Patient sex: F
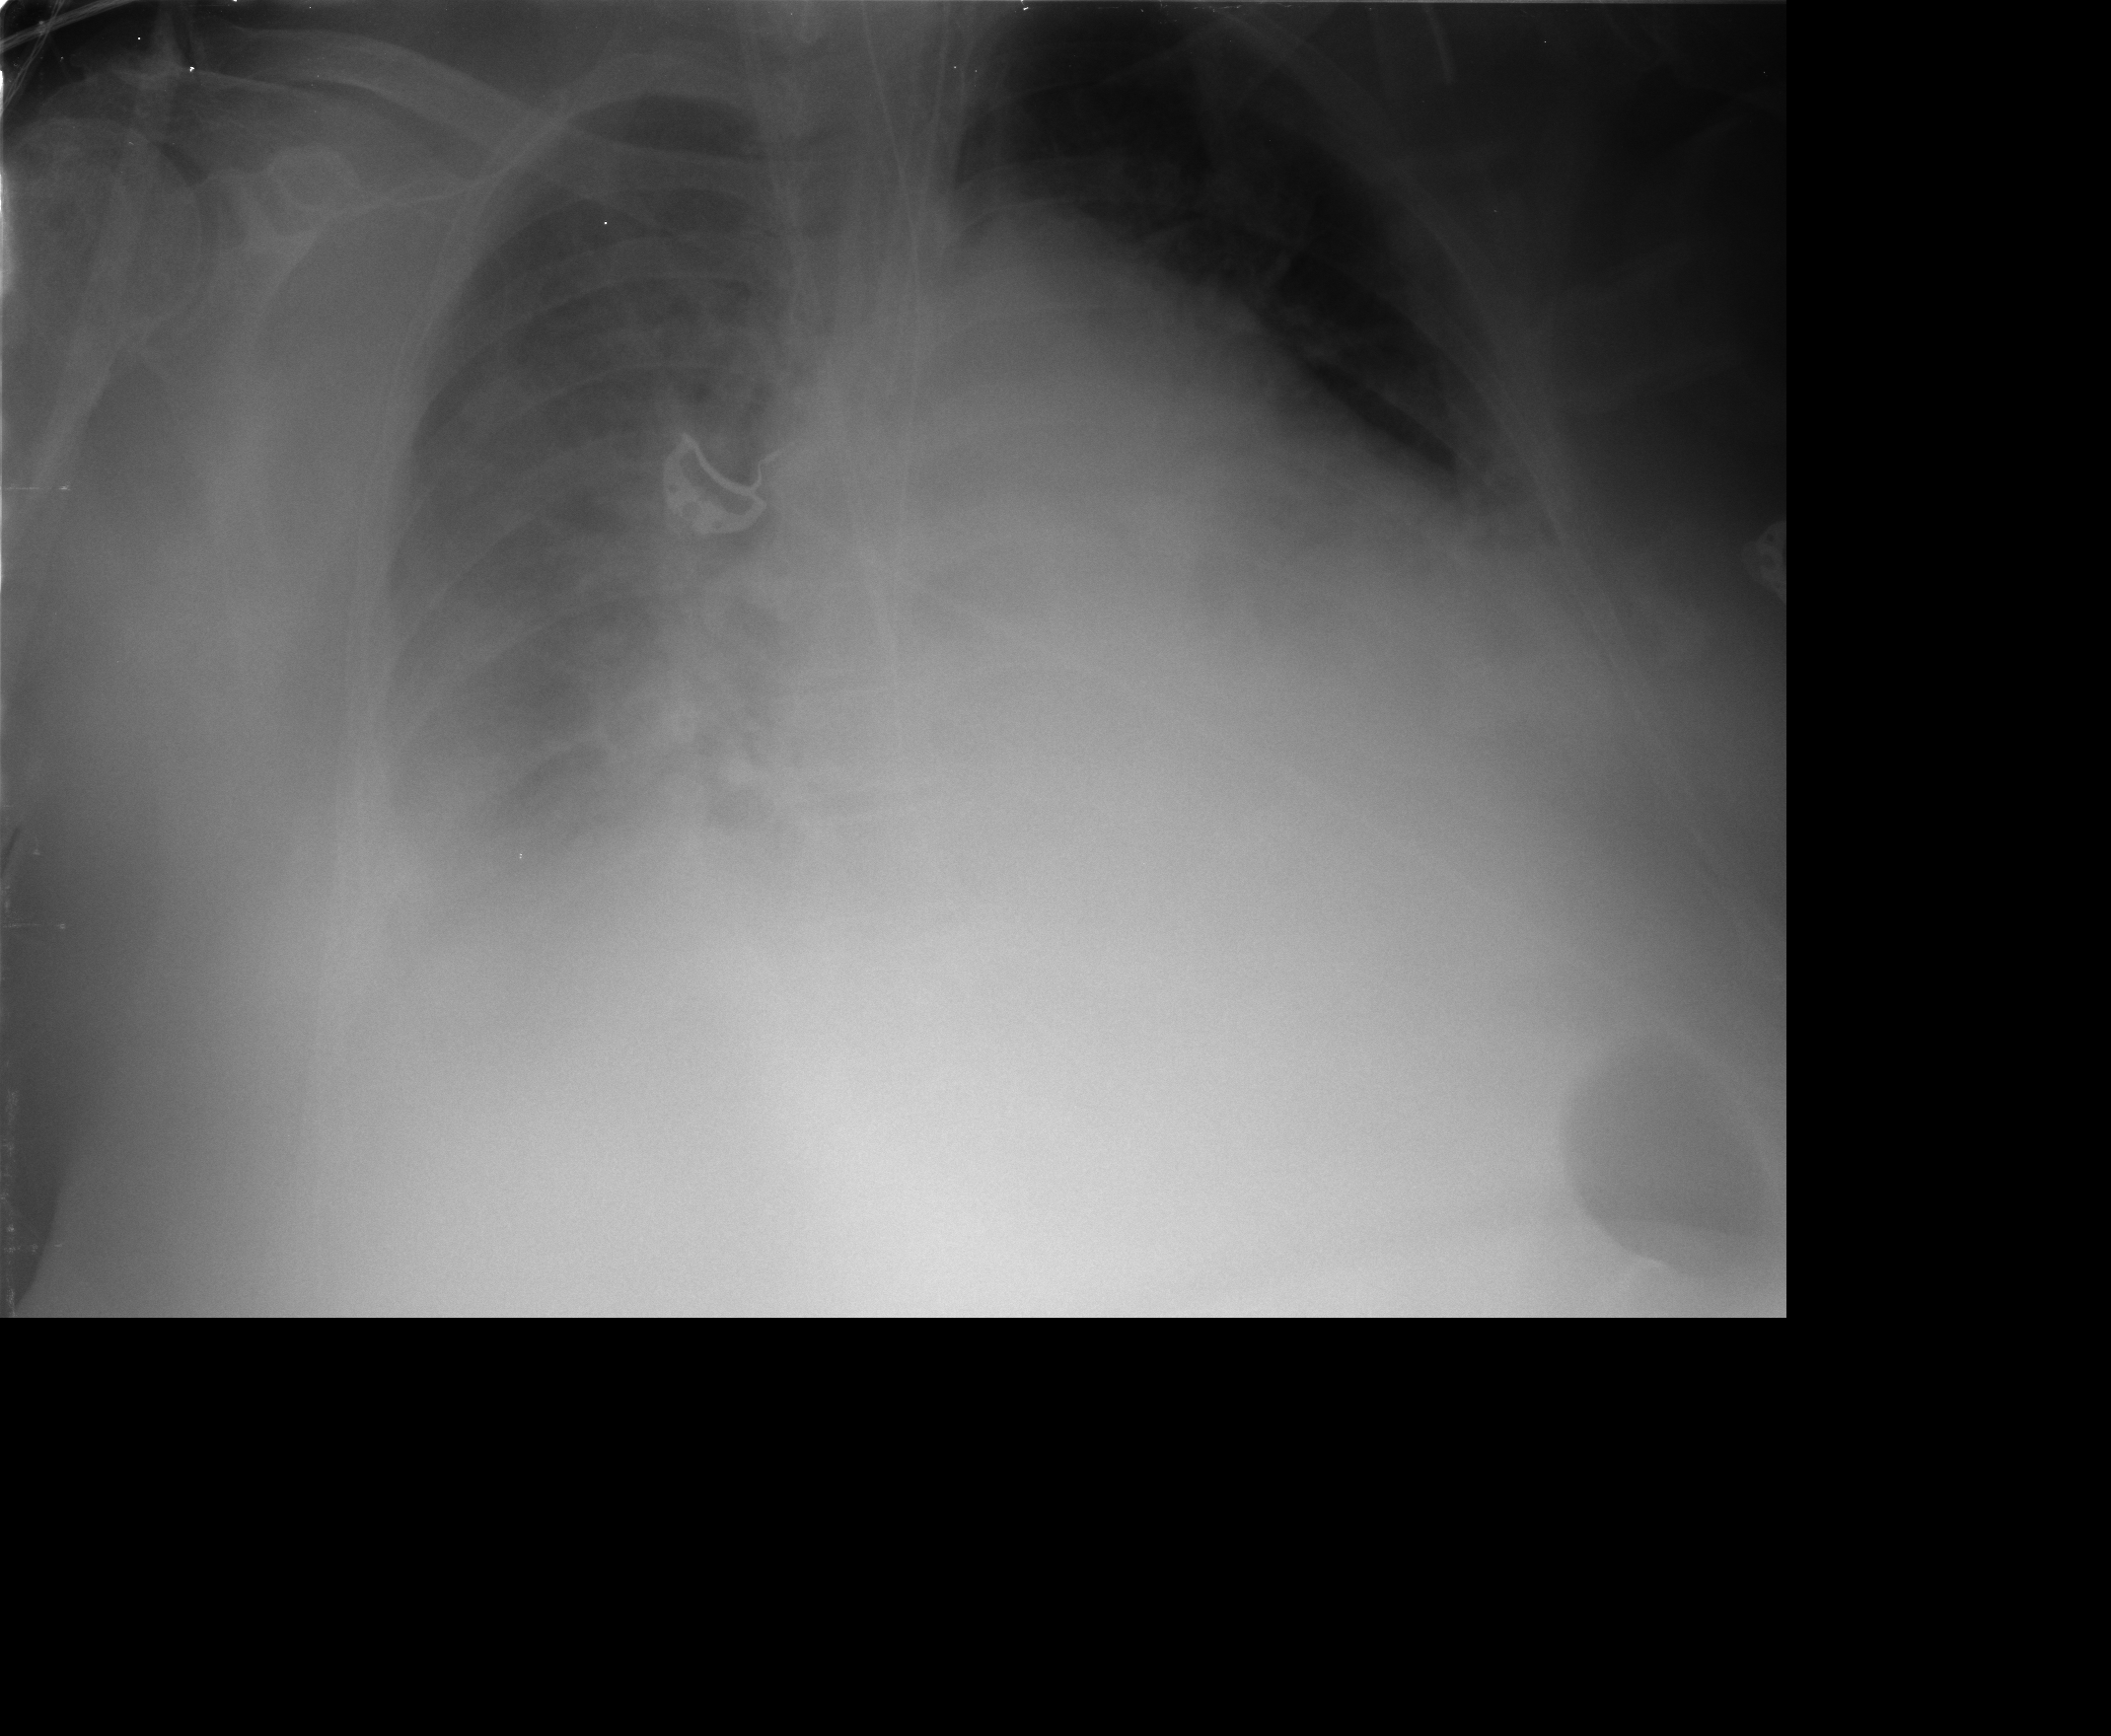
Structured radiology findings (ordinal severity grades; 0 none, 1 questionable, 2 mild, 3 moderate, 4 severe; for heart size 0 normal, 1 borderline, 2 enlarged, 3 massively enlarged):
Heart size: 3
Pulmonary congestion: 3
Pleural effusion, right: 3
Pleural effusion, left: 2
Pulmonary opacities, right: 3
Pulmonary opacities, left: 3
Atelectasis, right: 3
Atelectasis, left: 2